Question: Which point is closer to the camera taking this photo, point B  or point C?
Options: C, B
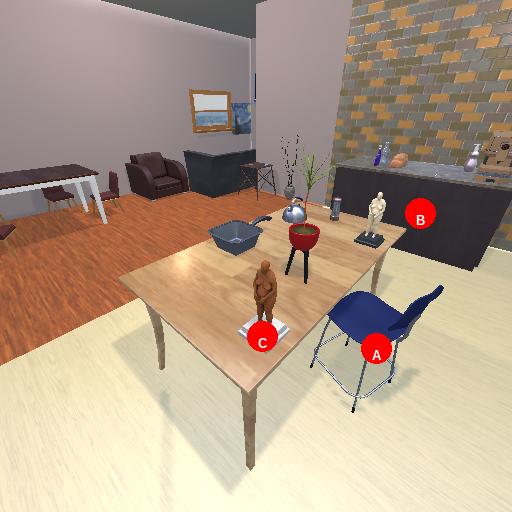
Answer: C